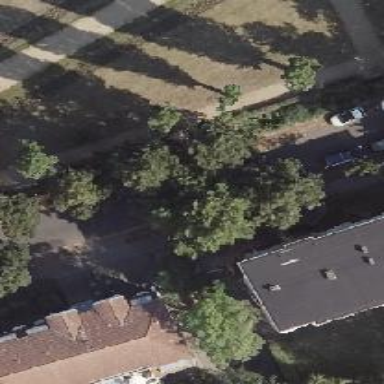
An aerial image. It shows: Avenue lined with deciduous broadleaved trees.